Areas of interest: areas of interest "New Century City"
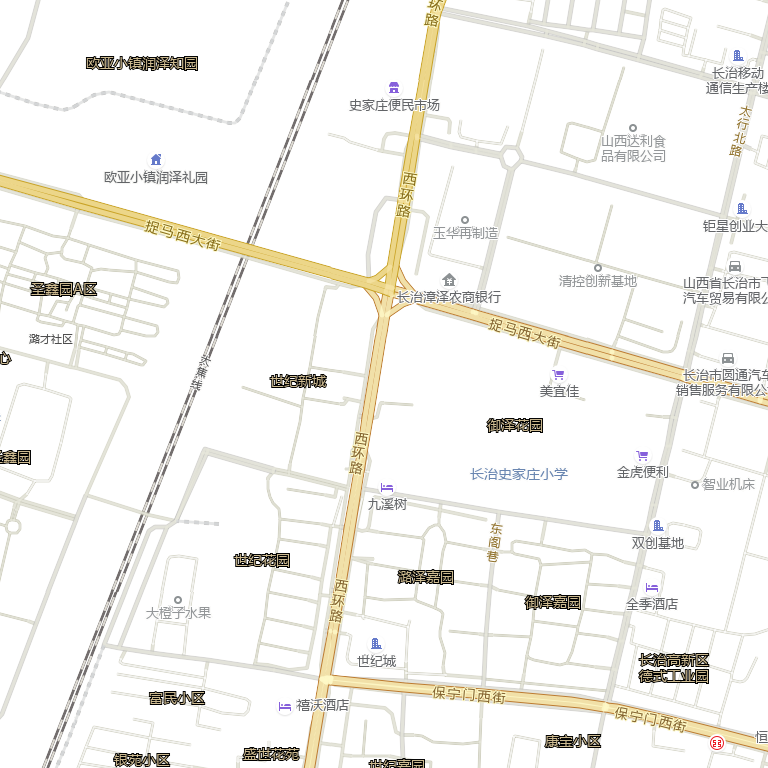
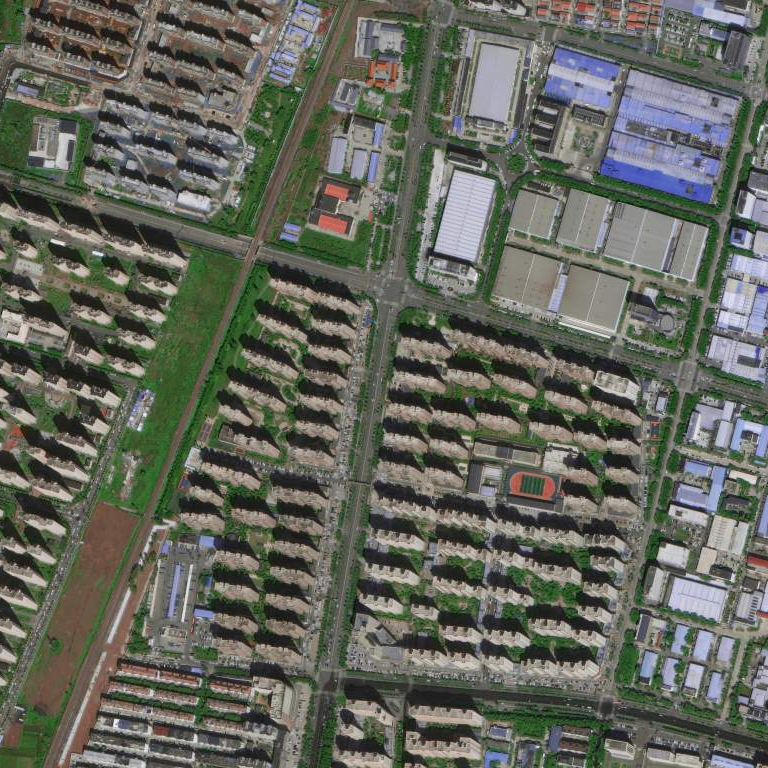